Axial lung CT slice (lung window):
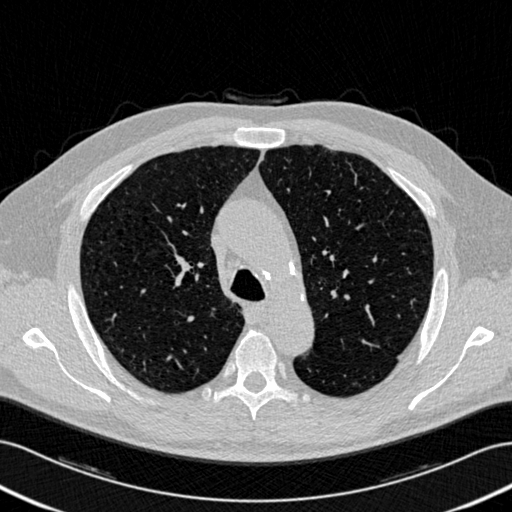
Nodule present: no